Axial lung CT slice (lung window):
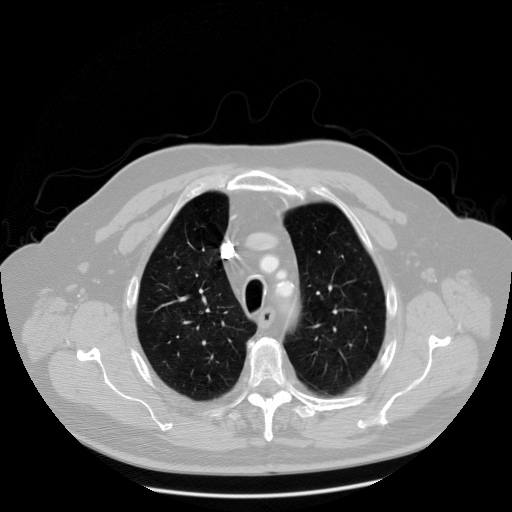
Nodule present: no